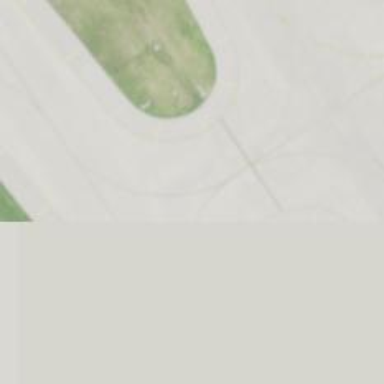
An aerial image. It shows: View of taxiway at the airport.